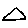
Label: triangle